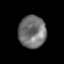
Tissue: prostate
Cell type: Epithelial cells
Senescence score: 0.3075
Nuclear area (px): 867
Mean DAPI intensity: 113.858